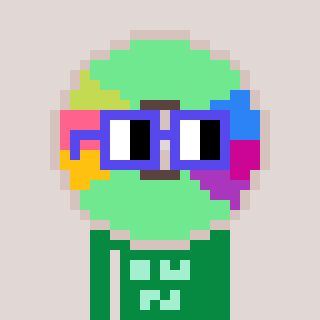
a pixel art character with square blue glasses, a cd-shaped head and a green-colored body on a warm background